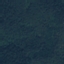
Land use / land cover: Forest